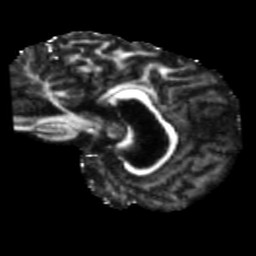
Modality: FA
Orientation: sagittal
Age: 53
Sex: female
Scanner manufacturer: siemens
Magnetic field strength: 3 T
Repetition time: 5.47 s
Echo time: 0.0854 s